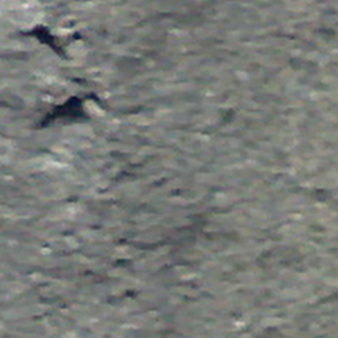
Label: other